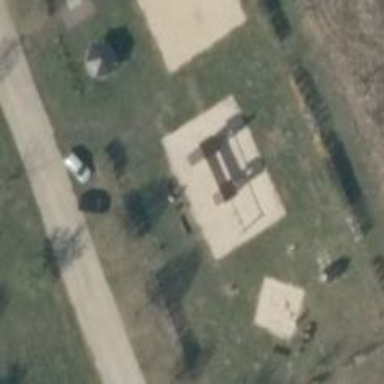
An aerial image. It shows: Playground with swing.